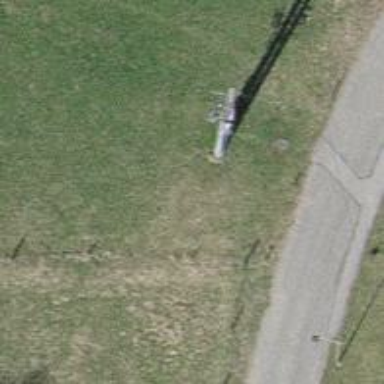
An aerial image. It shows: Distribution transformer on power pole.